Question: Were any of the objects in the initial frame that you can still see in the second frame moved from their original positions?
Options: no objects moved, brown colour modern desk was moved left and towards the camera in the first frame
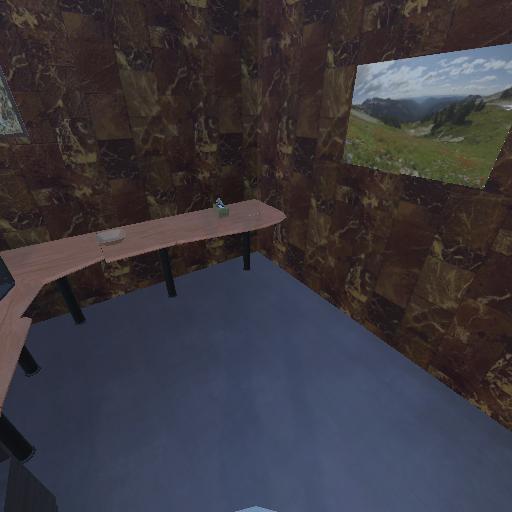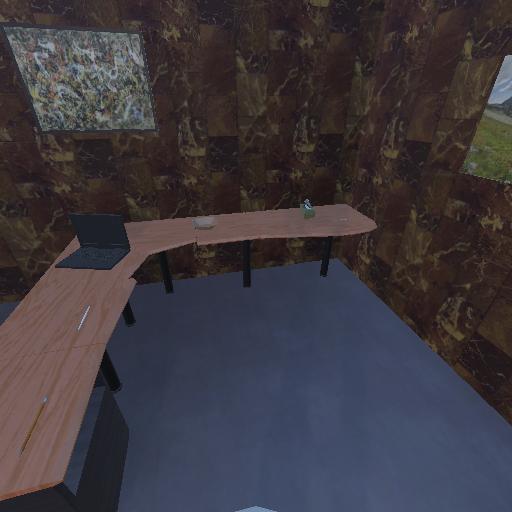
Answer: no objects moved